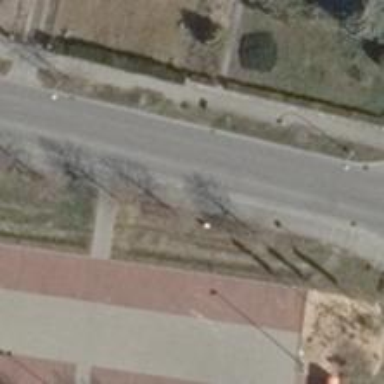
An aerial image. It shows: Avenue lined with trees.